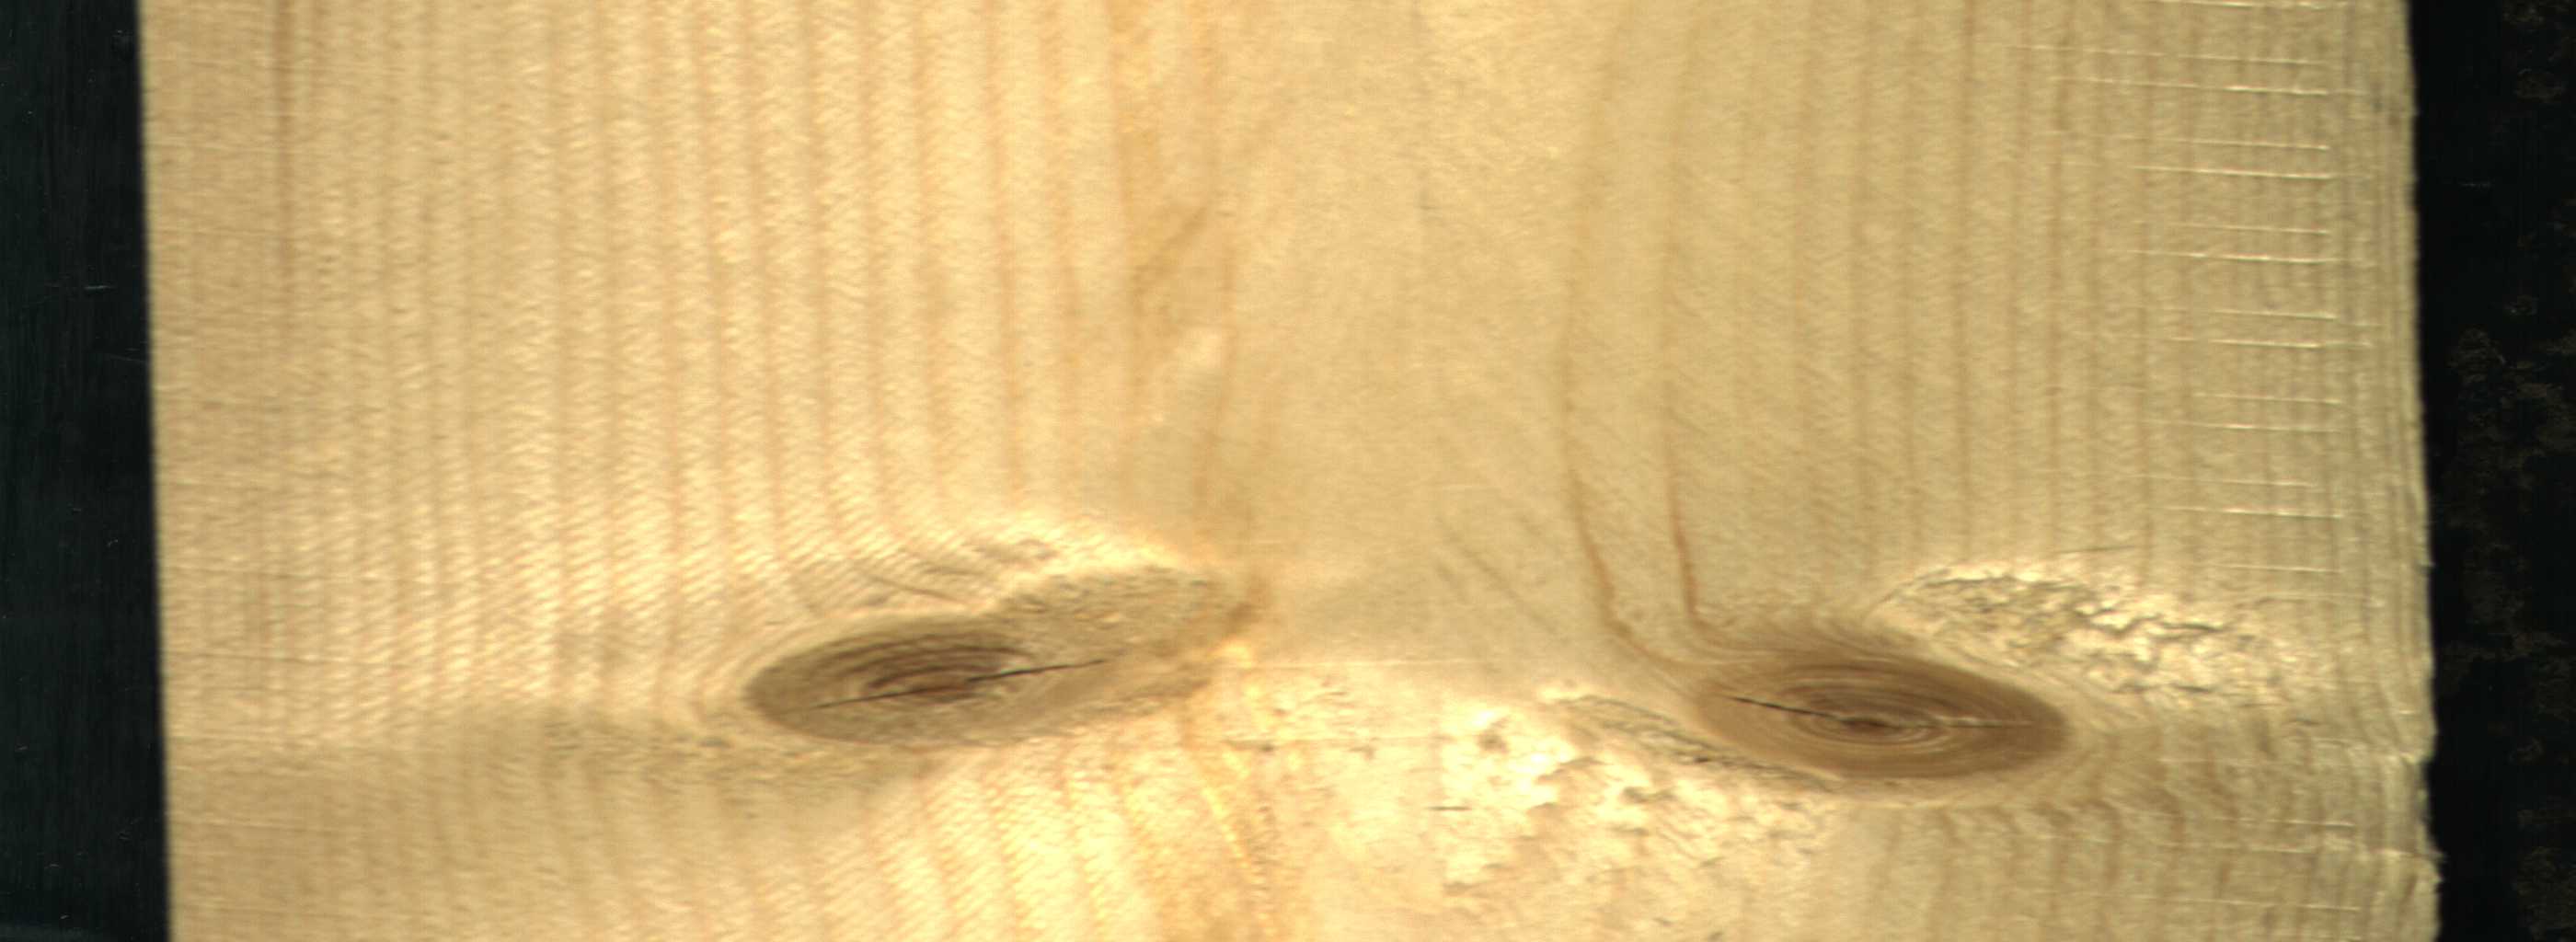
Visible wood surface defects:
knot_with_crack
knot_with_crack